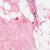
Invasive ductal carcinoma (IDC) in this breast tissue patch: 0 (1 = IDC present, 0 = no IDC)